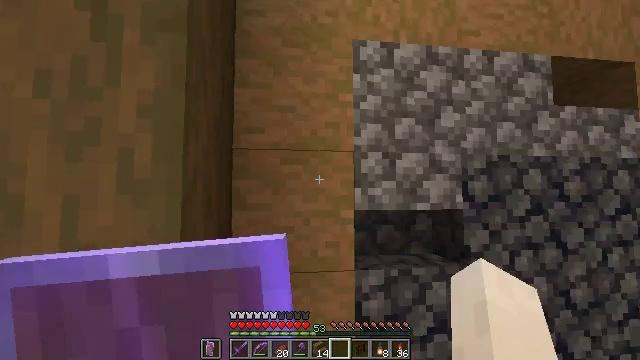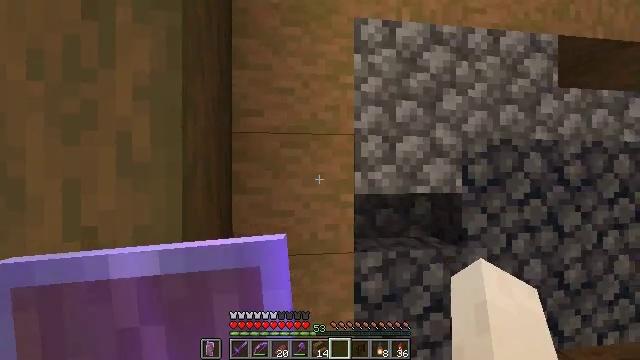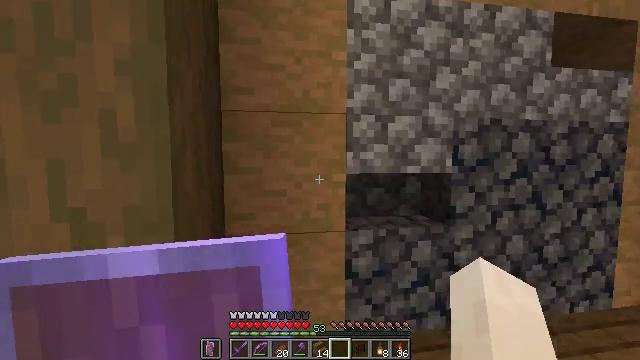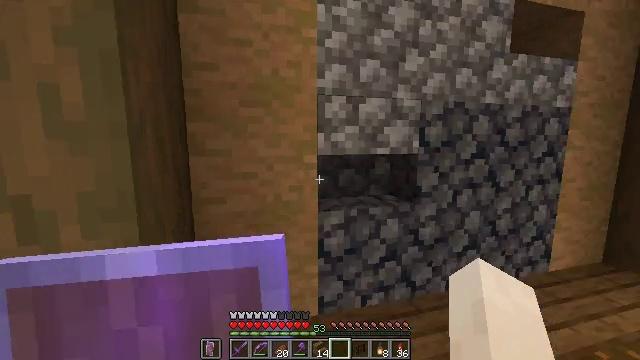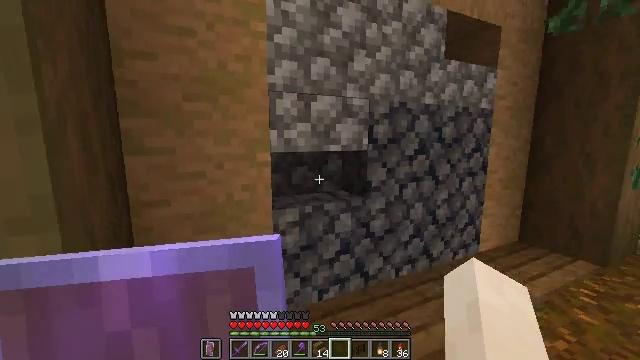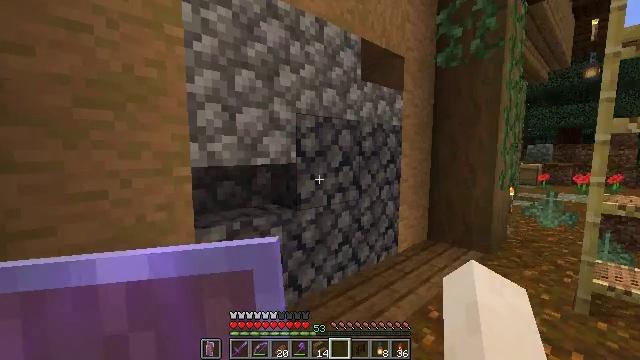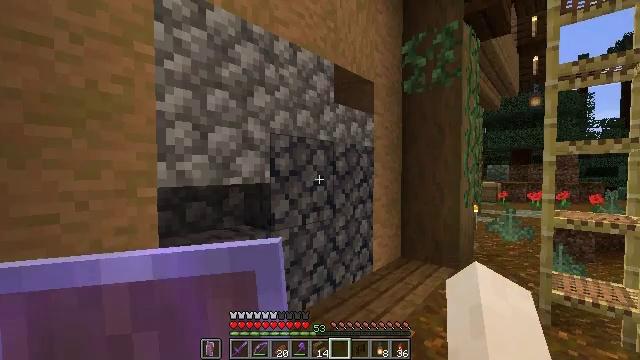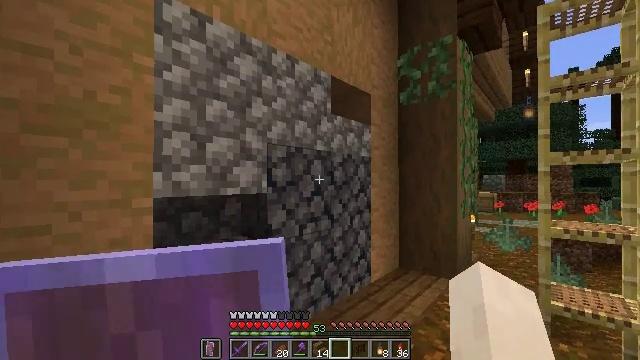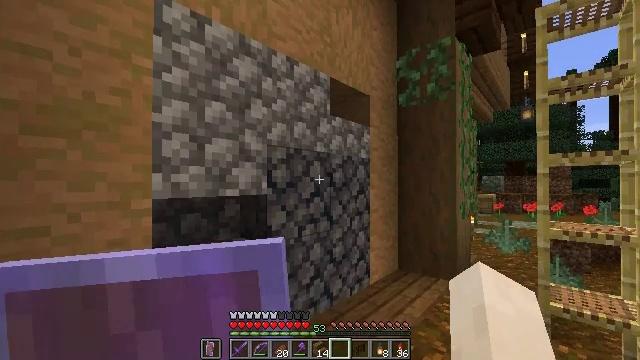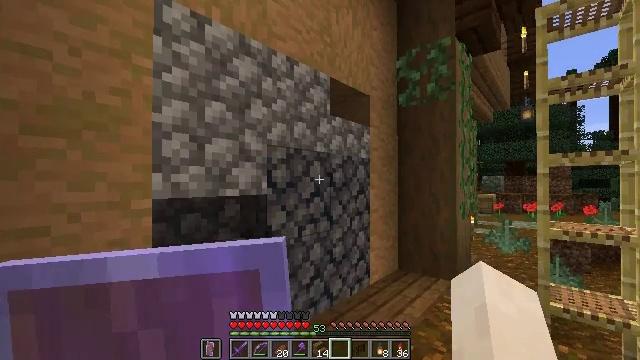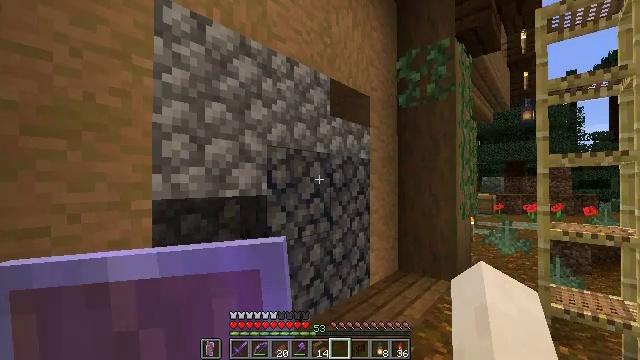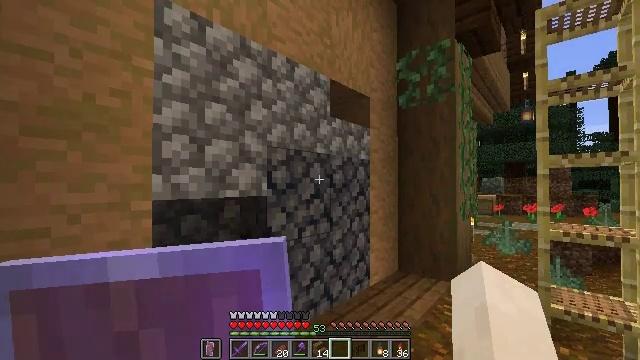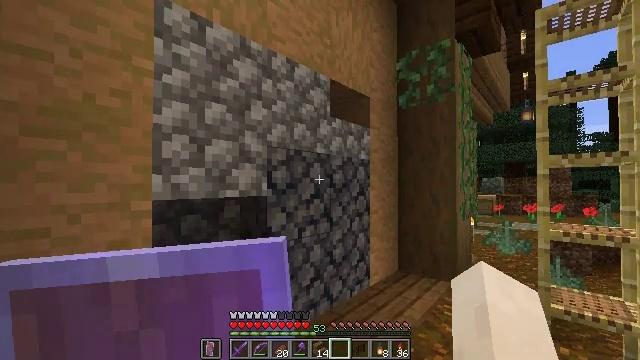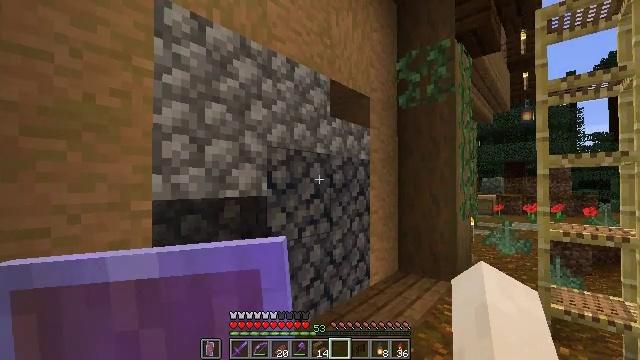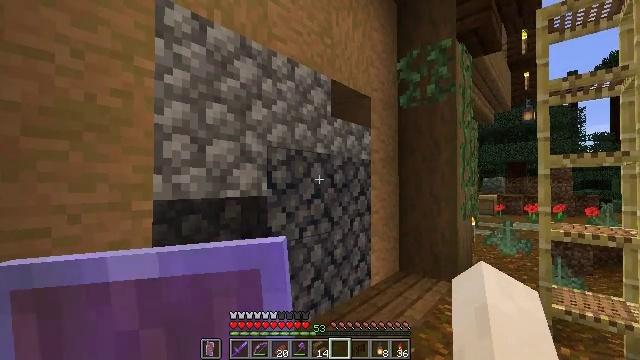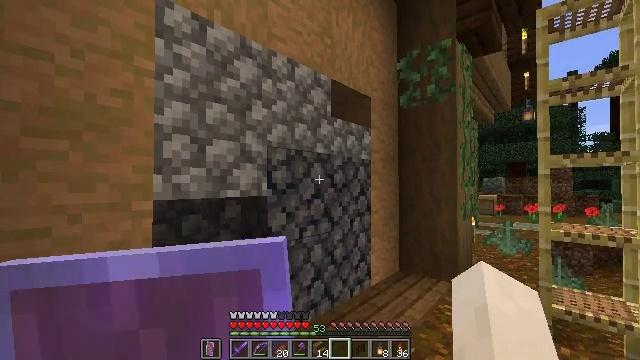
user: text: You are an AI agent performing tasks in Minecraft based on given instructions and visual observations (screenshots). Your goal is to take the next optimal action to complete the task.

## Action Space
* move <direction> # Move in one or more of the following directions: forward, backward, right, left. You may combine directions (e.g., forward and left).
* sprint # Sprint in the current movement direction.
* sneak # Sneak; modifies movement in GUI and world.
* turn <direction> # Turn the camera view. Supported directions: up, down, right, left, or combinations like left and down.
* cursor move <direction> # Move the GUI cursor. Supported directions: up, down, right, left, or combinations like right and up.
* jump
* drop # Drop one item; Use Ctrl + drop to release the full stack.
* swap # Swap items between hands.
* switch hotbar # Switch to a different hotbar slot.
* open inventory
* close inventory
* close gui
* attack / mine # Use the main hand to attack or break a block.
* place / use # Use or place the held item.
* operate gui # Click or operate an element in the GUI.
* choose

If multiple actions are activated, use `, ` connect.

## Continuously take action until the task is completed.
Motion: motion action
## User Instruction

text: Harvest vines off the surface.
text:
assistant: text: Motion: turn down
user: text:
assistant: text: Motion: turn right and down
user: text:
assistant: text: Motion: turn right and down
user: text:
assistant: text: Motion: turn right
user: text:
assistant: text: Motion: turn right and up
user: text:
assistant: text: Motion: turn right and up
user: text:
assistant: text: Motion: turn up
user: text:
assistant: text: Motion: no_op
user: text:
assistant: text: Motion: no_op
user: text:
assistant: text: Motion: no_op
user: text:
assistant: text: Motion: no_op
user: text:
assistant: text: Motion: no_op
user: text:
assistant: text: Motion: no_op
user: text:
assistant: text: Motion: no_op
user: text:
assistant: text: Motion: no_op
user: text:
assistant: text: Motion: no_op
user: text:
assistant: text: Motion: move right
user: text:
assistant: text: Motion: move right
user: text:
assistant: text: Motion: move right
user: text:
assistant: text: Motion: move right, turn left and up
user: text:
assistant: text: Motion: move right, turn left and up
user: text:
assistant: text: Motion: move right, turn up
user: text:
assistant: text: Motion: turn up
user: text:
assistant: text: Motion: turn right
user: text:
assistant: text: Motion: turn right and up
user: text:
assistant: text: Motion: turn right and up
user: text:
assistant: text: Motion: turn right
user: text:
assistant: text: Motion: no_op
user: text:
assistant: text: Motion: no_op
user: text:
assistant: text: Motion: no_op